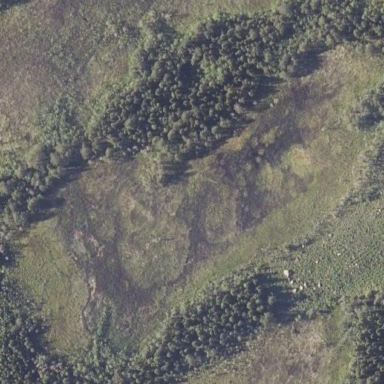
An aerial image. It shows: Bog wetland.